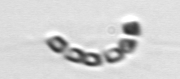
Label: Chaetoceros